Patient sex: M
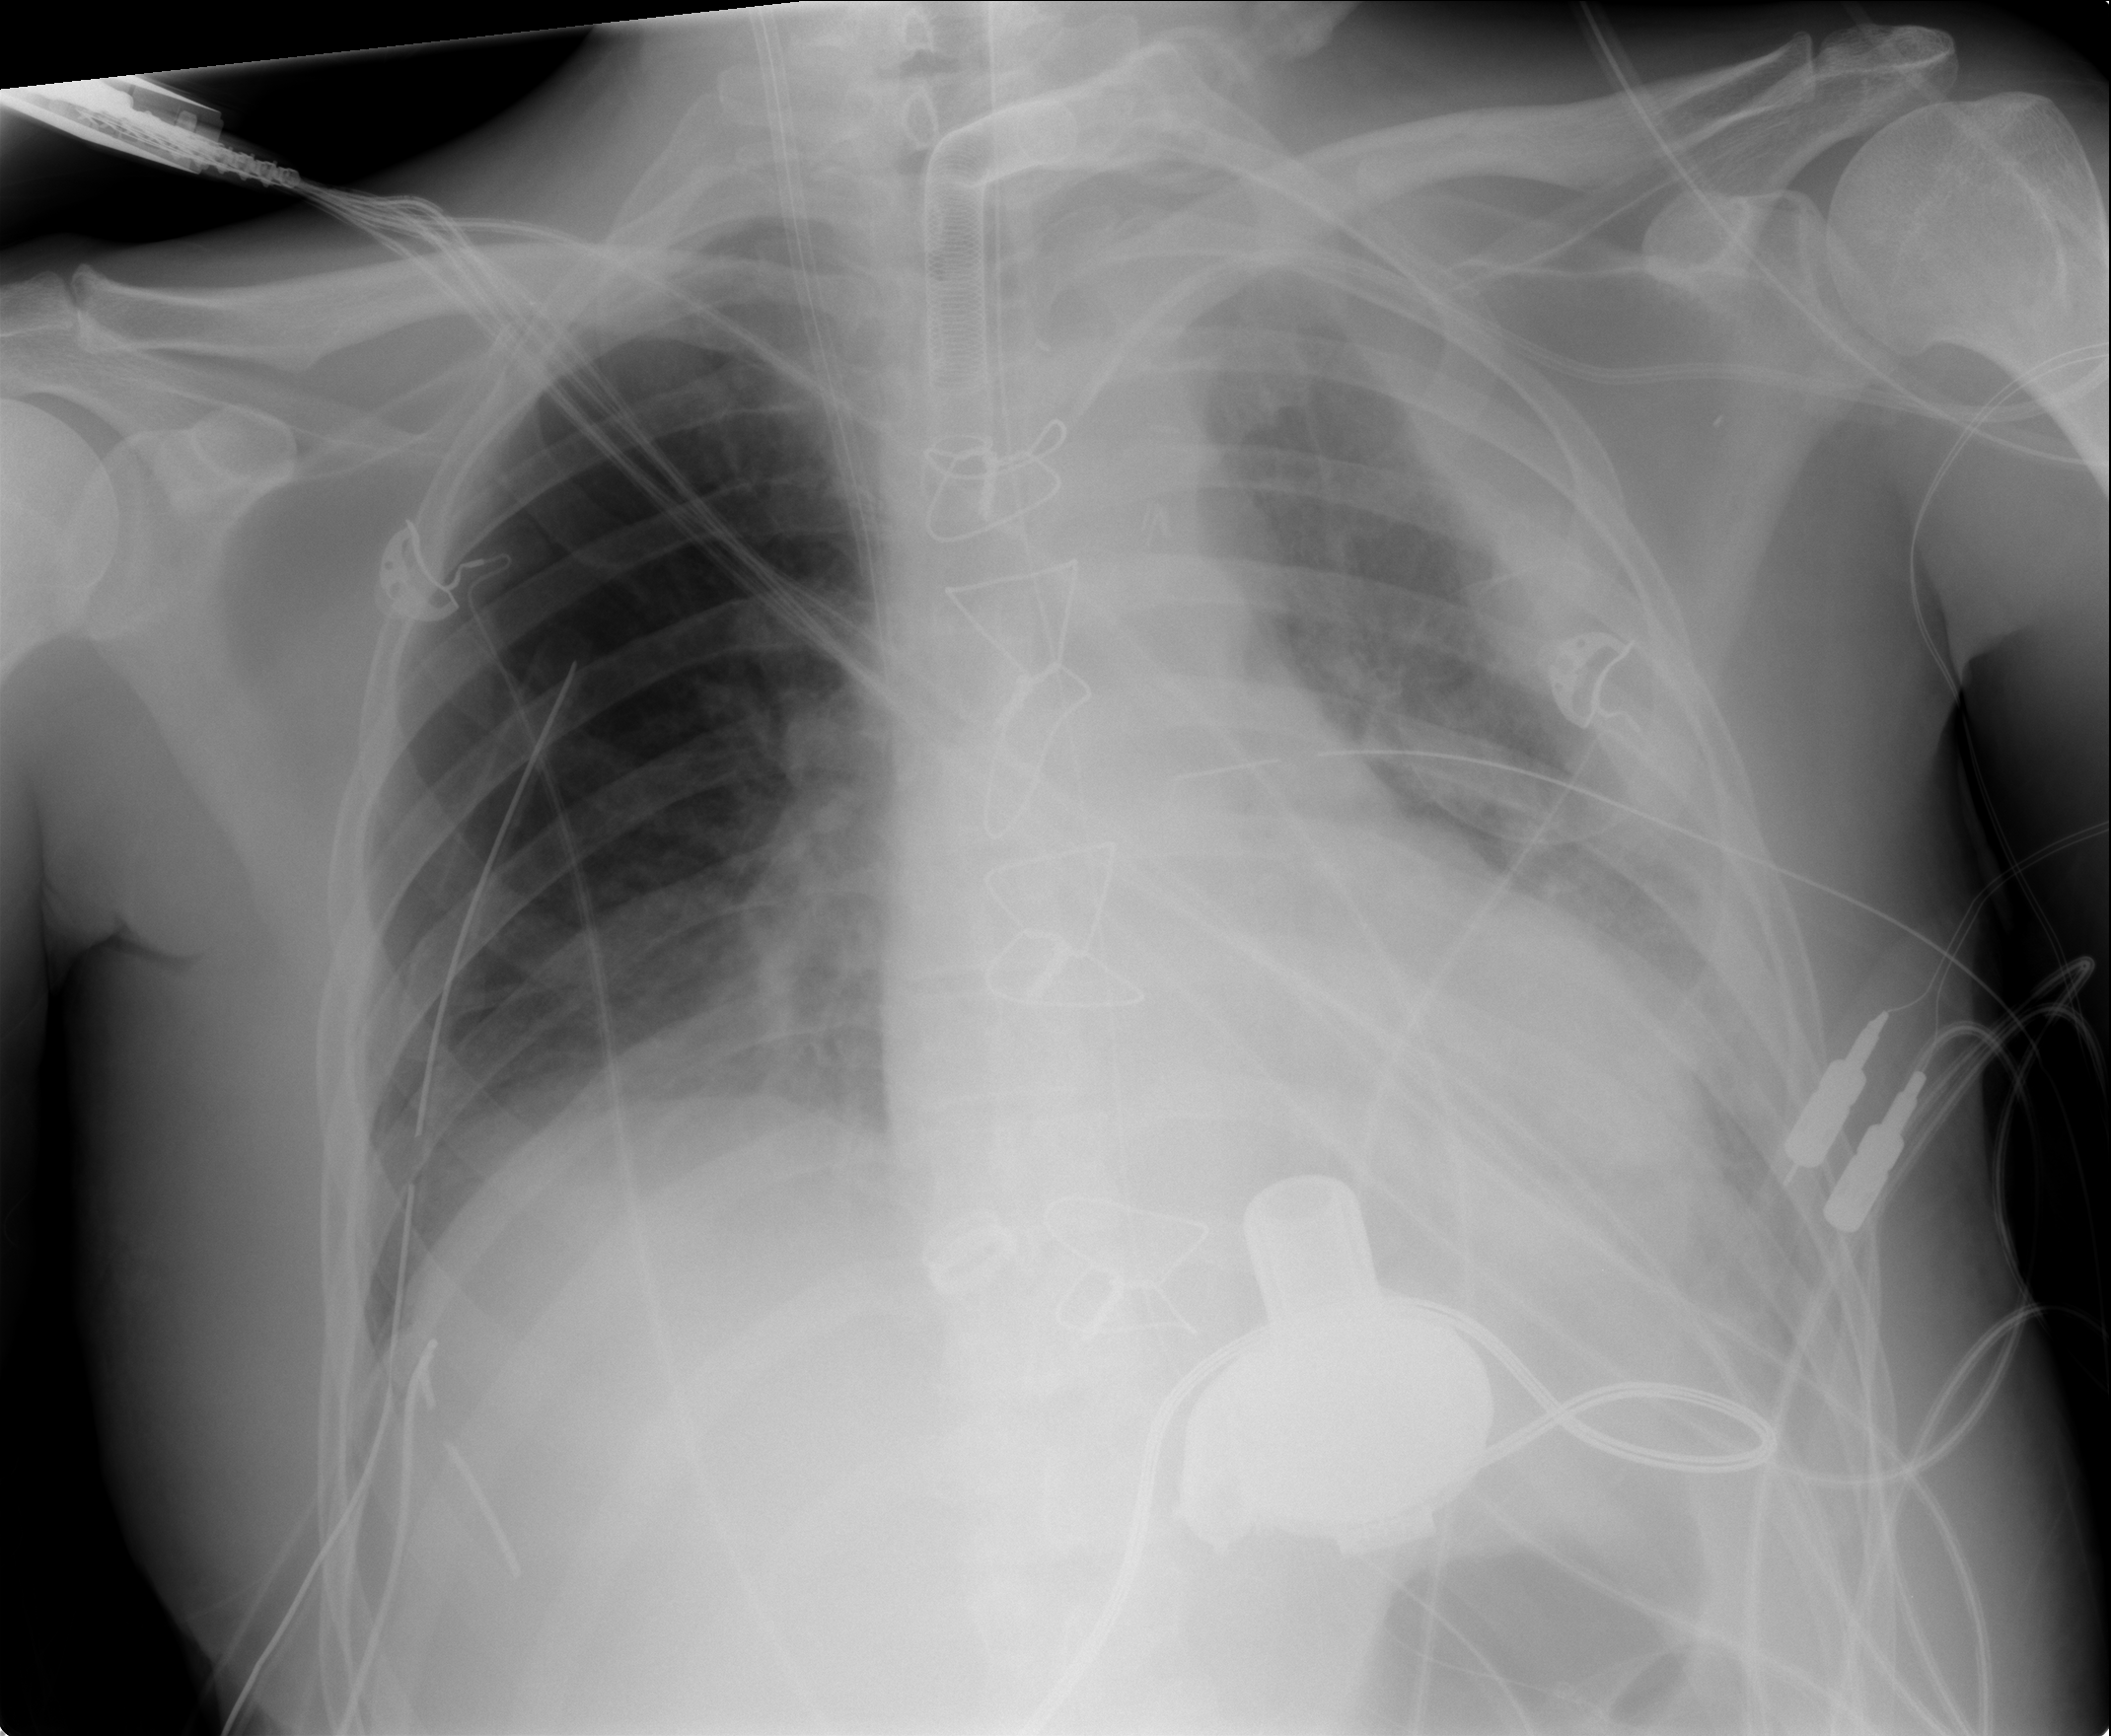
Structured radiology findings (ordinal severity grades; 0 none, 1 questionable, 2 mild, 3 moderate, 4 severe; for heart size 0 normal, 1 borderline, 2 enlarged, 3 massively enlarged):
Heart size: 1
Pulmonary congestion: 2
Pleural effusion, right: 2
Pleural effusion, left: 3
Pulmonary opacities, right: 0
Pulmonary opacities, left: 2
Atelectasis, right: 2
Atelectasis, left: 3